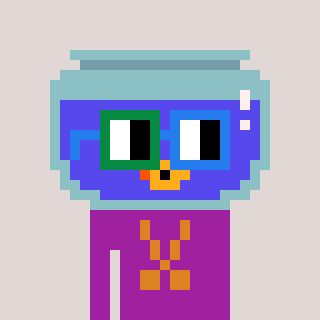
a pixel art character with square green and blue glasses, a goldfish-shaped head and a magenta-colored body on a warm background